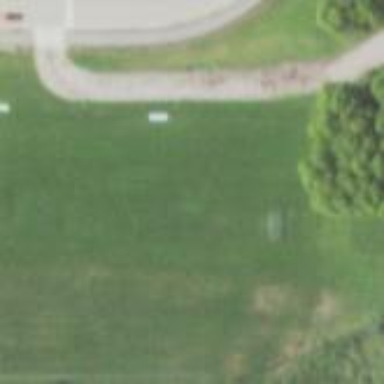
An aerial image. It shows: Soccer pitch for leisureland activities.